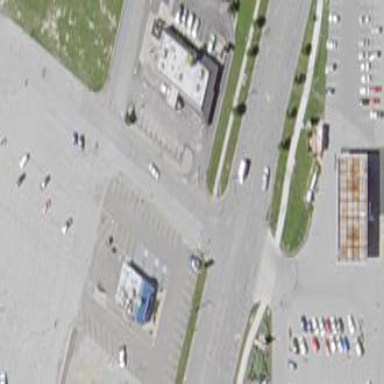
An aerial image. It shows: Parking area.